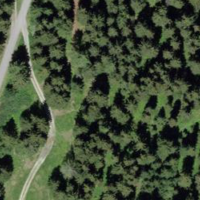
EUNIS habitat code: 43
Species observed at this site:
Arnica montana